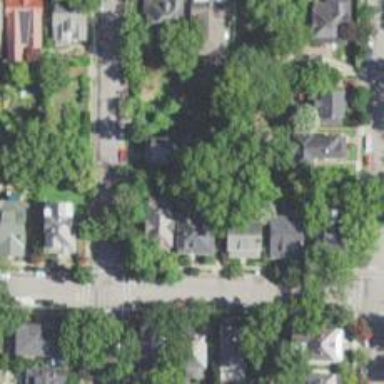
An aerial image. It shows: Neighborhood.